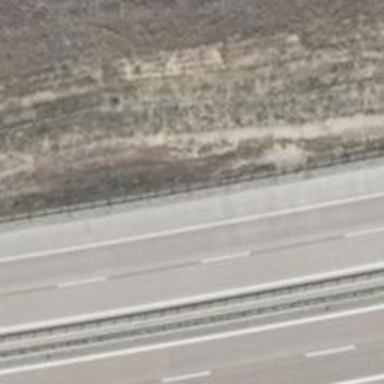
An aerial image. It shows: View of motorway.